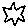
Label: star